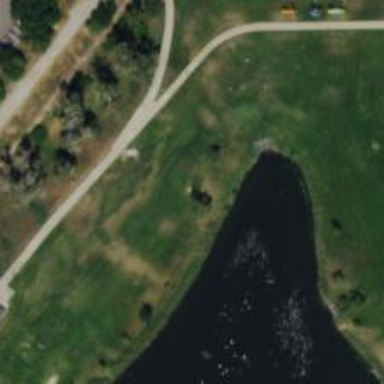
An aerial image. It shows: Disc golf hole as part of disc golf sport activity.